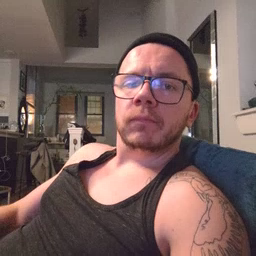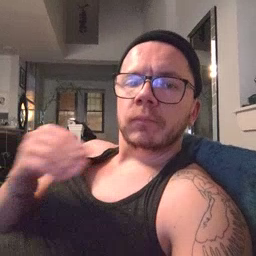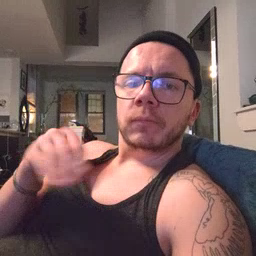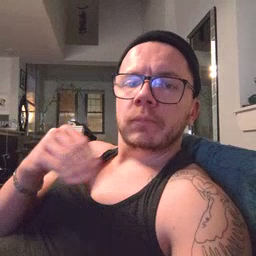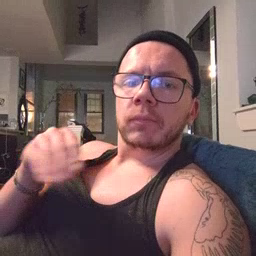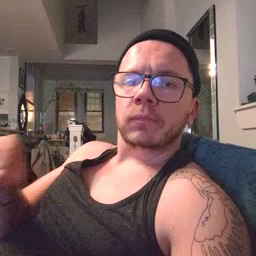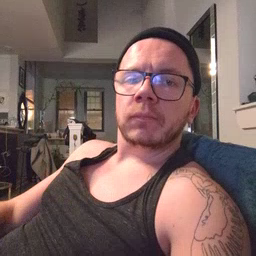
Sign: store